Question: I'm beginning to build a tool for creating/editing HTML image maps, or 'hotspots' in a picture, using Delphi 7. The concept of the application is clear, and described below. I've done similar projects before, and I'm sure I can do this with whatever approach I take by myself. What I need help with is figuring out the best approach to how to store image maps in memory.
An image map may look like this:
'''
<MAP NAME="someImageMap">
<AREA SHAPE="RECT" COORDS="10,28,54,51" HREF="some_page.htm">
<AREA SHAPE="RECT" COORDS="54,28,111,50" HREF="some_other_page.htm">
<AREA SHAPE="RECT" COORDS="111,28,199,49" HREF="another_example.htm">
</MAP>
<IMG border=0 src="../images/SomeImage.png" width=571 height =451
isMap useMap=#someImageMap />
'''
An 'AREA' is a region within the image, given a shape and coordinates, to place an invisible hyperlink. They're also called 'Hotspots'.
I have a huge help file in HTML format which used to be in software, but now we're using . HelpScribble had a tool called which did all this mapping for me. But WinCHM has no concept of image maps, and they're all over the code. So rather than trying to find a tool for this (which of course is the easy way out of this), I'm going to make one of my own.

The confusion begins with deciding where to store the primary data for the 'Hotspot' areas temporarily in memory...
- - - - -
That's the main question I'm asking.
Each I guess has its ups and downs. But the whole thing is thrown off when I think about the HTML editor. When modifications are done in either of the 3 edit tabs (either Image, HTML, or Hotspot List), it has to somehow synchronize those changes to the other two editors. So if a new hotspot is drawn on the image, of course I can put it to HTML no problem. But what about using the pure HTML code as the primary source? I'm going to be building/parsing it anyway, but I'm worried about performance with that. But then again, I can build a good back-end class to keep everything too. Which to consider the primary?
So it all boils down to should I keep the primary data in the HTML source, the list view items, a custom list class (THotspots), or where?
Any tips, tricks, or suggestions are much appreciated.
I do in fact ask long questions quite often, sorry!
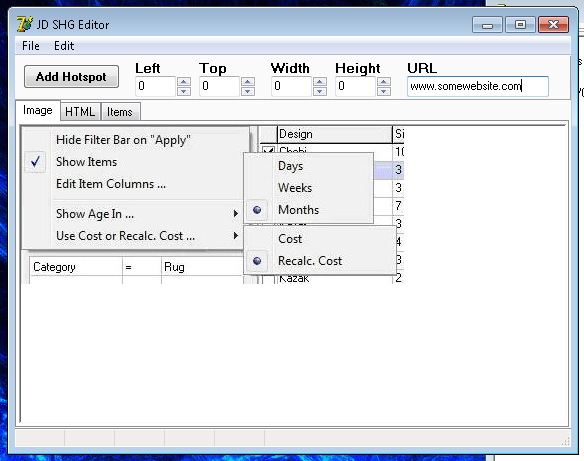
Answer: For many reasons, I have decided to use the raw HTML as the base of the data. I was originally worried about performance using this approach, but since I found <URL> for Delphi, performance isn't an issue. This parser can go through 50,000 tags in 1 second.
The core advantage of using the core HTML is the fact that I can maintain the HTML data in its original format. Any other method would most likely result in having to regenerate the HTML every time I need it, which would come in whatever format my app puts it in. But since I have this parser now, it's easy to simply change tag attributes with the wink of an eye.